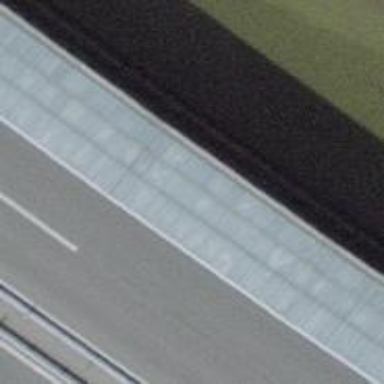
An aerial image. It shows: Noise barrier wall.